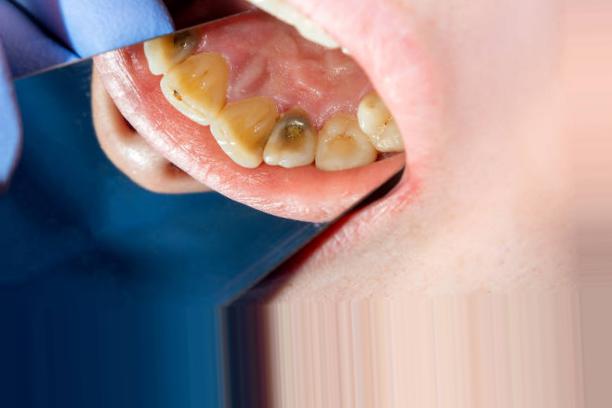
Condition: Tooth Discoloration